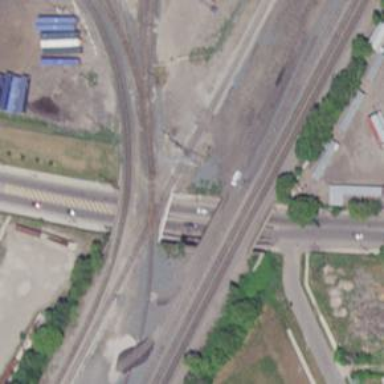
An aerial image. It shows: Railway siding with rails.